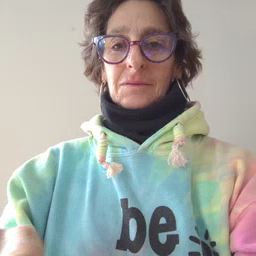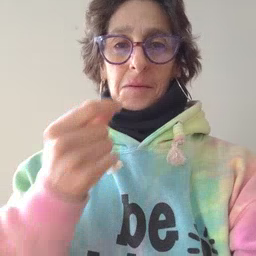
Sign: pencil